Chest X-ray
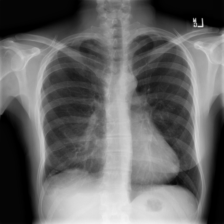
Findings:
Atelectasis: negative
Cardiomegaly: negative
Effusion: negative
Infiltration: negative
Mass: negative
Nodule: negative
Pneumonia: negative
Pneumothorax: negative
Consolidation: negative
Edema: negative
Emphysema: negative
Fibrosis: negative
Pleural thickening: positive
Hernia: negative